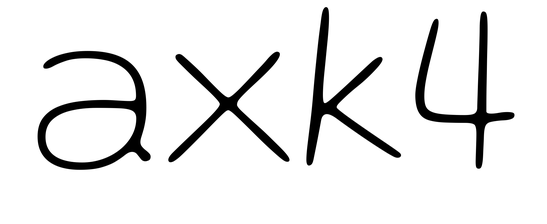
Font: Gluten_Thin